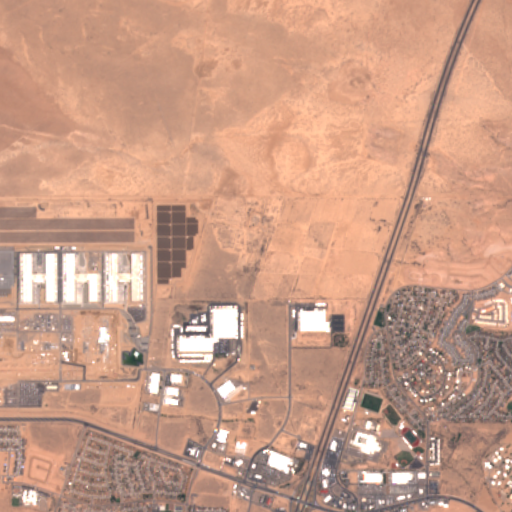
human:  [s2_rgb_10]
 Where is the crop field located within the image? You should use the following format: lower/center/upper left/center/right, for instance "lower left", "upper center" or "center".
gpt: The crop field is located in the lower right of the image.
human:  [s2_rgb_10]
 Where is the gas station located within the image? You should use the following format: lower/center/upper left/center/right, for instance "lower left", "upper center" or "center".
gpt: The gas station is located in the lower right of the image.
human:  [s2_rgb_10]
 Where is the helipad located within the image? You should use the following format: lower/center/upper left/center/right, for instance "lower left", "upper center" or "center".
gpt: The helipad is located in the center left of the image.
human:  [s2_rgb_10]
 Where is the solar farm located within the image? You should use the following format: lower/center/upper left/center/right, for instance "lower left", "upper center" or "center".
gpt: The solar farm is located in the center left of the image.
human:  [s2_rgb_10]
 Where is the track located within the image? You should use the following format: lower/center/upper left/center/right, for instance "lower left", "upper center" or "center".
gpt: The track is located in the lower right of the image.
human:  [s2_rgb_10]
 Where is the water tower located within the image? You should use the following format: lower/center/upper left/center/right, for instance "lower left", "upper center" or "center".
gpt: The water tower is located in the lower right of the image.
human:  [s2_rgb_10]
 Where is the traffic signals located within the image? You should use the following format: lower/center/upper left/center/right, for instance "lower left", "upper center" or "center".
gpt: The traffic signals is located in the lower right of the image.
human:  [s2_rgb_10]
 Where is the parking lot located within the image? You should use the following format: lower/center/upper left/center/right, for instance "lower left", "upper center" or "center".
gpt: There is no parking lot in the image.